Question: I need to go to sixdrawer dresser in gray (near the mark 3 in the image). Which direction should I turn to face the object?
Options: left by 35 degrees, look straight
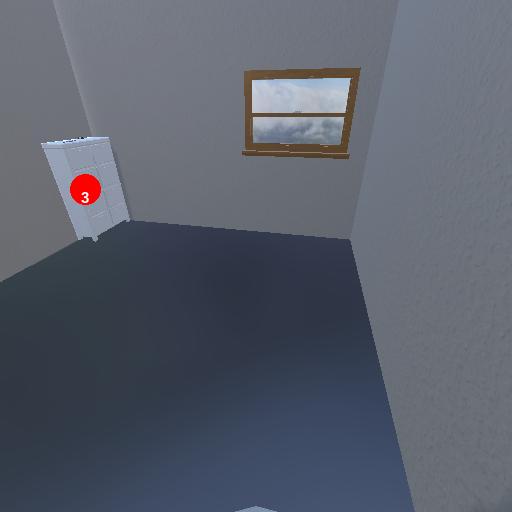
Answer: left by 35 degrees